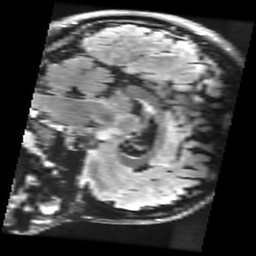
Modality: FLAIR
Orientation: sagittal
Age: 23
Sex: female
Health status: healthy
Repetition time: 12 s
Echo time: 0.09782 s